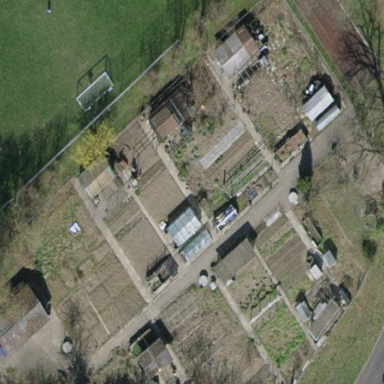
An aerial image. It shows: Allotments area.